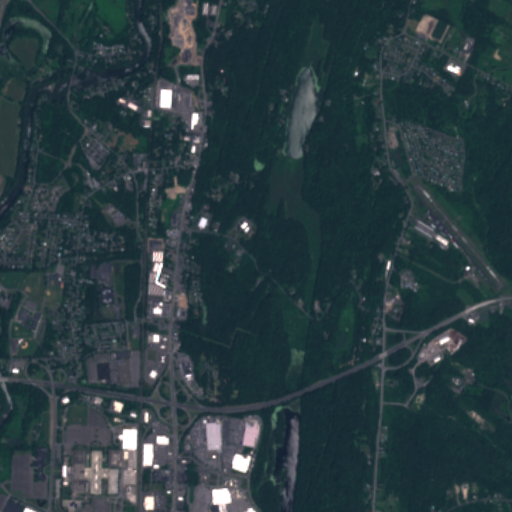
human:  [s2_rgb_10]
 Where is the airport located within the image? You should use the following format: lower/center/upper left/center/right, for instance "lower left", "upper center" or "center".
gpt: The airport is located in the center right of the image.
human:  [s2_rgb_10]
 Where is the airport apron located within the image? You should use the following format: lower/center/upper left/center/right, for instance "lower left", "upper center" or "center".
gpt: The airport apron is located in the center right of the image.
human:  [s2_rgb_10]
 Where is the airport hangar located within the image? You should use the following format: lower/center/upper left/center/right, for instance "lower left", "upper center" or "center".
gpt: The airport hangar is located in the center right of the image.
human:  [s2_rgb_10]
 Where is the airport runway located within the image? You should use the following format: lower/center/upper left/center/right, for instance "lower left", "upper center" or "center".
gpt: The airport runway is located in the center right of the image.
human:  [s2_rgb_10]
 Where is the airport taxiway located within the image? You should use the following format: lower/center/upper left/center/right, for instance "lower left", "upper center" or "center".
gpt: The airport taxiway is located in the center right of the image.
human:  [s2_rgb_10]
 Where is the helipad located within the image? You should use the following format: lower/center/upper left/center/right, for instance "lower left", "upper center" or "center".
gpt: The helipad is located in the lower left of the image.
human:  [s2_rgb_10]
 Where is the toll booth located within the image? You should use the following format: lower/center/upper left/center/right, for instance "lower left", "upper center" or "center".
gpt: The toll booth is located in the center right of the image.
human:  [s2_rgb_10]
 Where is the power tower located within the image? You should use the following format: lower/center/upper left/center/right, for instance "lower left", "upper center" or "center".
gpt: There is no power tower in the image.